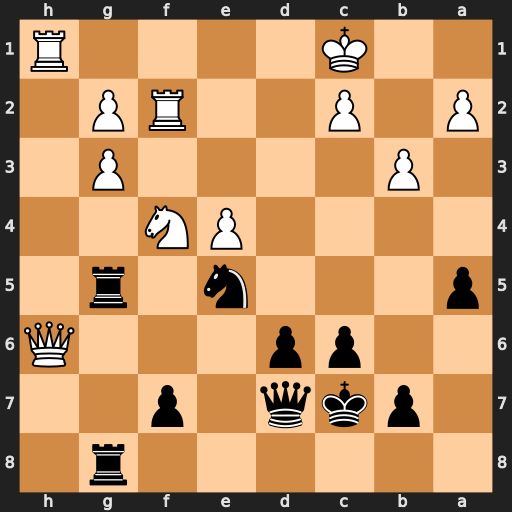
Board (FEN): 6r1/1pkq1p2/2pp3Q/p3n1r1/4PN2/1P4P1/P1P2RP1/2K4R
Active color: b
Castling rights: -
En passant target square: -
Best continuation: Ng4 Qh3 Nxf2 Qxd7+ Kxd7